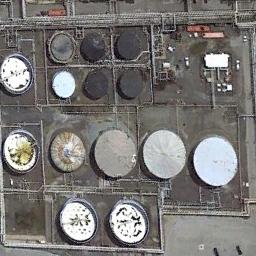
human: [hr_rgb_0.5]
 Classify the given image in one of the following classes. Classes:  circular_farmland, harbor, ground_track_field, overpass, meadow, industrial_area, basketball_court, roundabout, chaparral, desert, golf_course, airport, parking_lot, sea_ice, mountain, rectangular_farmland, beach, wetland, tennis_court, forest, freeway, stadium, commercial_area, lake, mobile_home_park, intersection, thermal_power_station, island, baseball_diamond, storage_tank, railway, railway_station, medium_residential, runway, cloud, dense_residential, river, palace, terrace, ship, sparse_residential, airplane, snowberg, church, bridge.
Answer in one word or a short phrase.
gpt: storage_tank